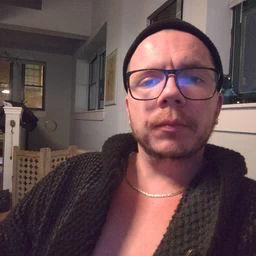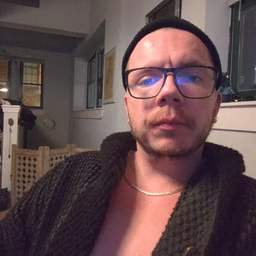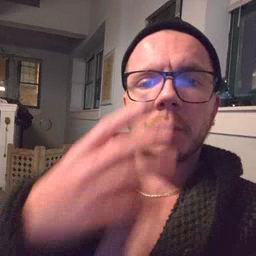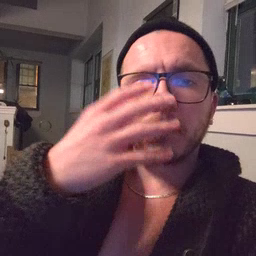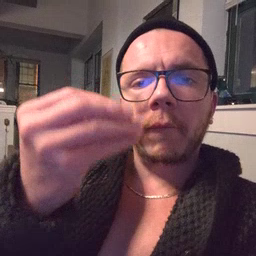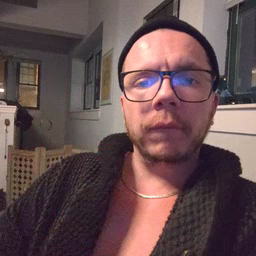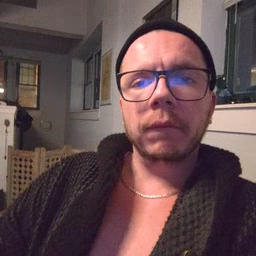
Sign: wolf